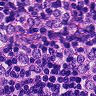
Metastatic tissue present: yes